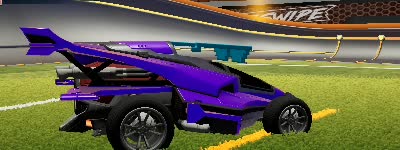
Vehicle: aftershock